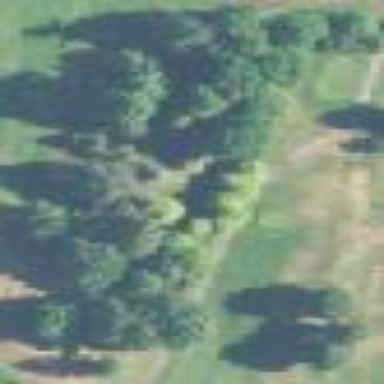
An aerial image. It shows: Rough golf area within forested land.